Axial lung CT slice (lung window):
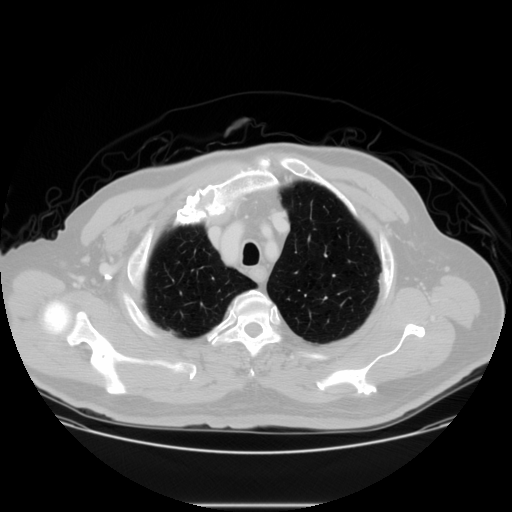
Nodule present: no